Question: I have a set of 50 scores, and then of their ranking within the set. I want create a list of certain ranks and return their score.
So I need to lookup from the ranks and return the score that corresponds.
One issue I notice I have from a lot of the Excel tutorials online is that I'm not referencing a row/column next to the lookup value. Notice in the screen grab I have value sets A and B and then later across the sheet I have ranks for their values and then I have a column where I have listed ranks in order and I want to report the value for that set at that rank. So the value in the "S" column needs to look up the number value '1' in "I" and then report the value at that row in the "C" column.
Imgur screen shot
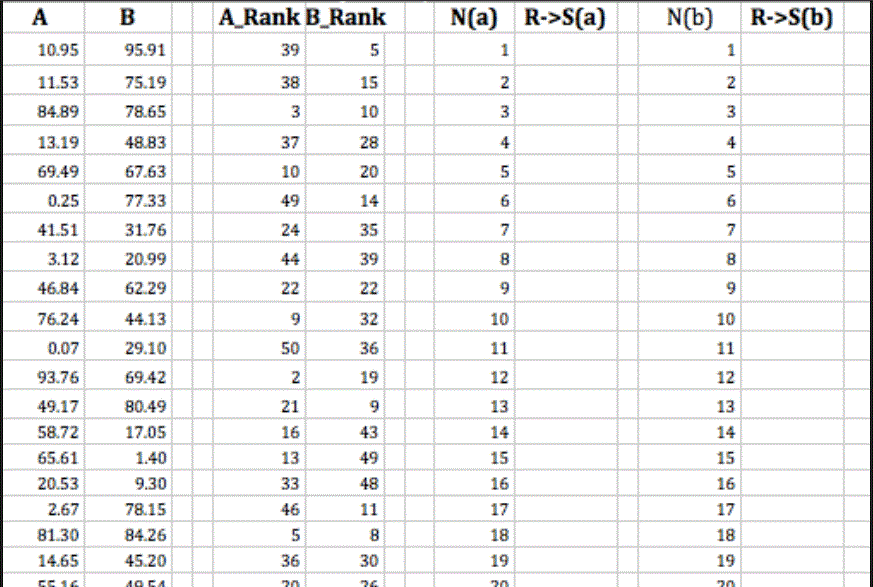
Answer: Sounds like you could leverage an INDEX MATCH here (based on your description, I can't see the screenshot).
If I understand correctly, though, you have the rank listed in Col I, and the score in Col C.
'''
=INDEX(C$1:C$20,MATCH(1,I$1:I$20,0))
'''
That will figure out how far down the list rank 1 is, and then go that far down Col C and return the value.